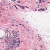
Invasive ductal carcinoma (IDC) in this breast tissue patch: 1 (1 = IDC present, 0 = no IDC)